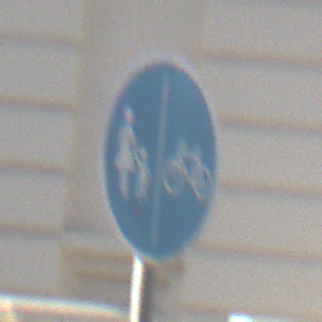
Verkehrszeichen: GetrennterRadUndGehwegRadwegRechts
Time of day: MorningAfternoon
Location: Outdoor (Urban)
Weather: PartlyCloudy
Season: NotSpecified
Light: Natural